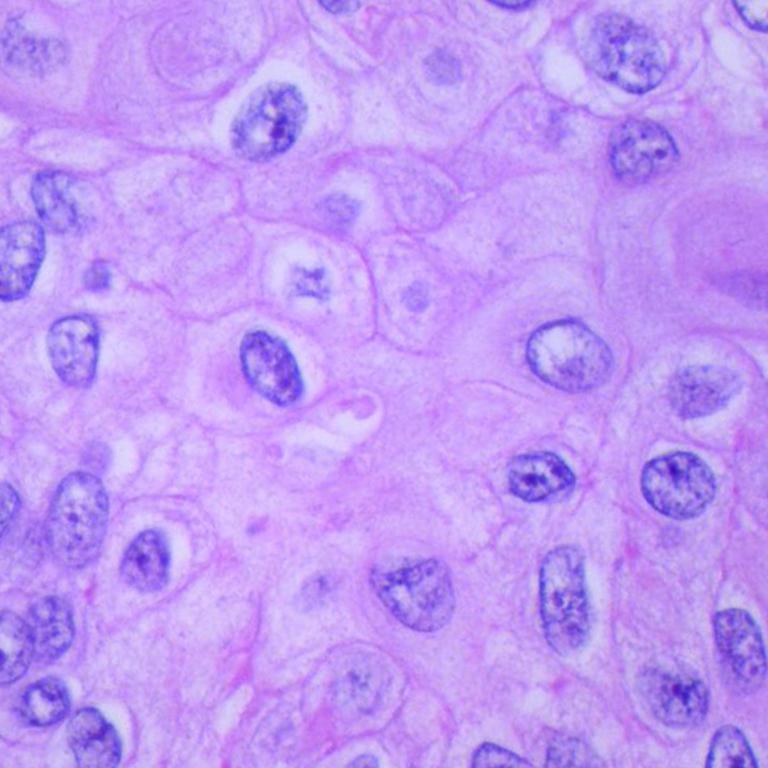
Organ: lung
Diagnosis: squamous carcinomas